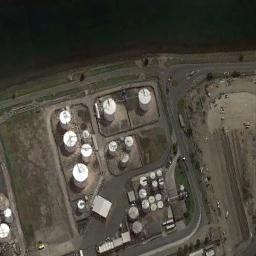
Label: storage_tank